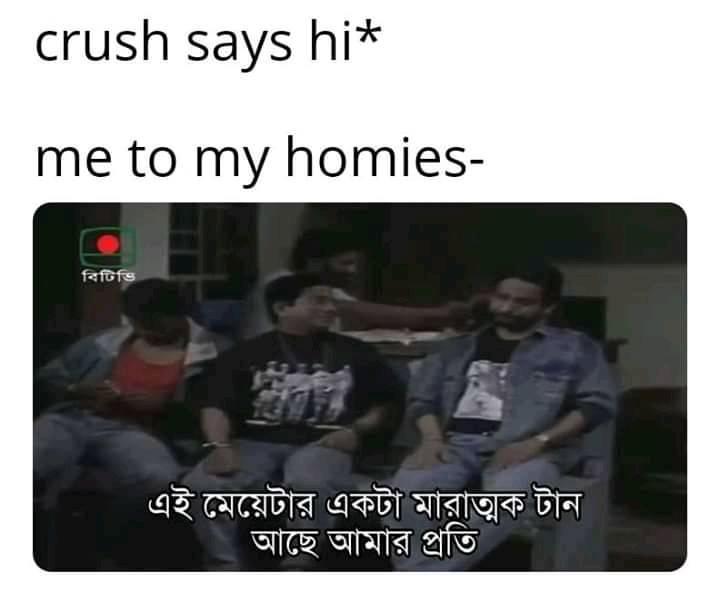
Caption: crush says hi*     me to my homies -     এই মেয়েটার একটা মারাত্নক টান আছে আমার প্রতি
Label: non-hate